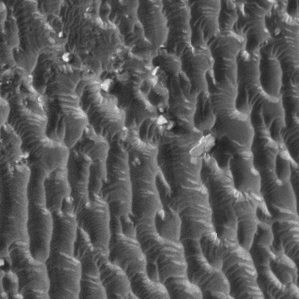
Label: frost